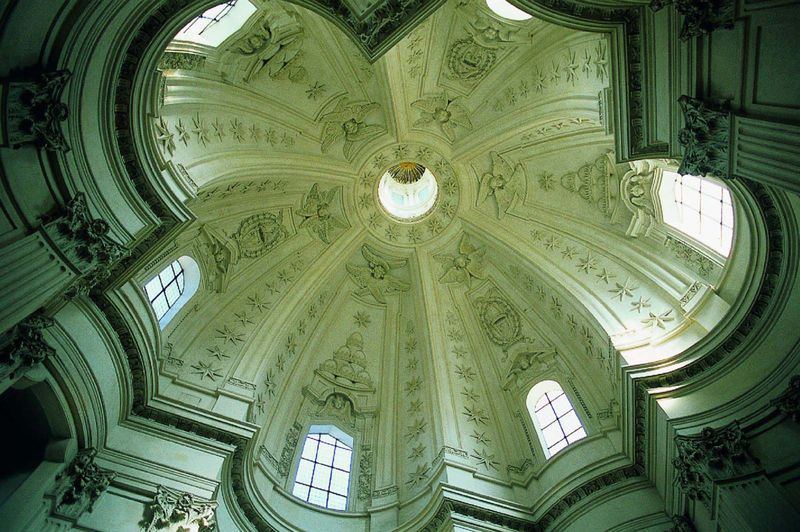
Titel: Palazzo della Sapienza, Sant’Ivo
Künstler: Francesco Borromini
Standort: Rom, Palazzo della Sapienza, Sant’Ivo (EU - I - Latium)
Schlagwörter: fenster, laterne, säulen, barock, kirche, decke, engel, kuppel, stuck, gewölbe, sterne, fries, putten, oberlicht, kappelle